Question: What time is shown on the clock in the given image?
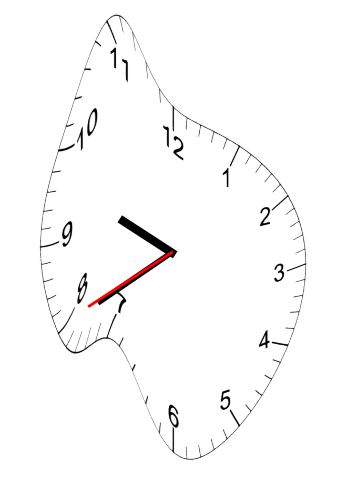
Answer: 09:39:40